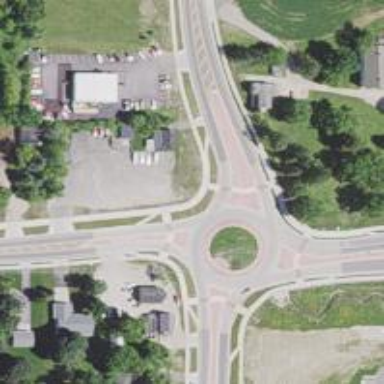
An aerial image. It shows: Primary highway intersecting roundabout.